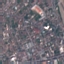
Land use / land cover class: Residential